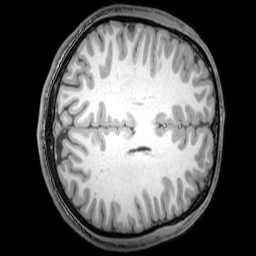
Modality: T1w
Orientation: axial
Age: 20
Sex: male
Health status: healthy
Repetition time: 0.081 s
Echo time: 0.037 s